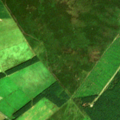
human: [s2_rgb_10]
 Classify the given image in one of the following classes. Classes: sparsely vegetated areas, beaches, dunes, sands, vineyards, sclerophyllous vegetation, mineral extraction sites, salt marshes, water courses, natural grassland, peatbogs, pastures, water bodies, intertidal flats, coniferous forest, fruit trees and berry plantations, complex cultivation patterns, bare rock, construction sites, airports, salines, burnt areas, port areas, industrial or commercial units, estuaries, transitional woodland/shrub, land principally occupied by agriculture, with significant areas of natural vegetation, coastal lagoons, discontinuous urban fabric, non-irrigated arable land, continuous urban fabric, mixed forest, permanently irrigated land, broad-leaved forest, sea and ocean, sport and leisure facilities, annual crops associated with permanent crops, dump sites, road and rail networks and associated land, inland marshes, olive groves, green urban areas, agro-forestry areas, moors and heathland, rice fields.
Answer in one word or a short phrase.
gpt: pastures, coniferous forest, moors and heathland, peatbogs